Question: trying to do a mock-up of a powerpoint that was created and trying to place images using poi
Im doing this :
'''
pict2.setAnchor(new java.awt.Rectangle(100, 100, 300, 200));
'''
= = Recangle(x-corrdinate,y-coordinate,width, height);
on the original powerpoint I can right click on an image and get position and size...how can I translate this to pixels??

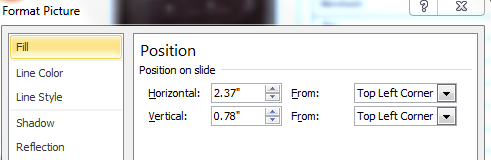
Answer: I just multiplied the values by 72